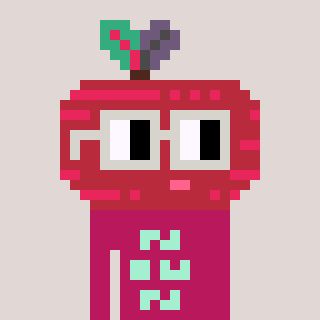
a pixel art character with square light gray glasses, a beet-shaped head and a darkpink-colored body on a warm background